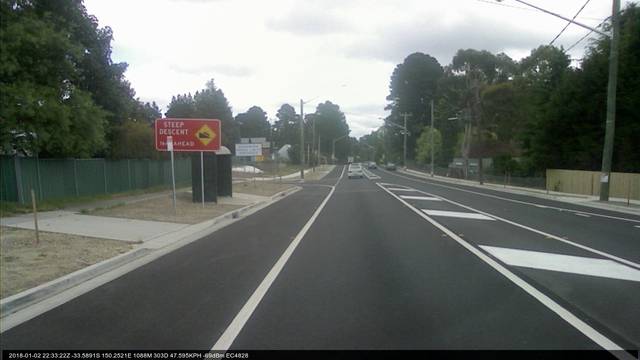
Region: Australia
Coordinates: -33.589, 150.252